Question: There is a need to add item to particular file type's context menu. In Windows 7 and previous versions that's done by adding
'''
HKEY_CLASSES_ROOT\<extension>\shell\<commandname>\command
'''
key with value of
'''
@="<path_to_app> "%1""
'''
to registry.
In Windows 8 that doesn't work. Even after deleting PersistentHandler key of respective type :

What's interesting, if shell/command keys are written in 'HKEY_CLASSES_ROOT\*\' section, context menu item appears in menu for all files as expected, but that's a huge overhead in case what I need is add my application to only 2-3 filetypes without breaking any existing associations.
I'm using 'Microsoft.Win32.Registry.ClassesRoot' in C# to implement this logic, but the problem is definitely not in code because a) it works in Windows 7 b) manual editing with administrator previledges in Windows 8 doesn't add needed association.
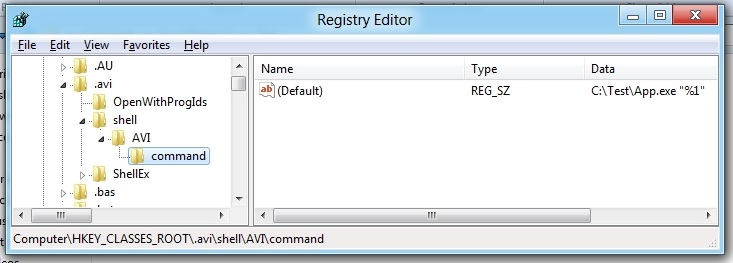
Answer: "HKEY_CLASSES_ROOT\SystemFileAssociationsideo" is "real" subtree for .avi files in systems with non-WMP default media player. .mkv file type that i was interested in also creates another subtree - "mkv_auto_file". Don't know why it's done and where it's documented, but my problem was solved. Thanks Hans for guiding.